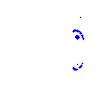
Particle: proton